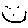
Label: smiley face